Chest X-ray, PA view. Patient: 28 years old, sex M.
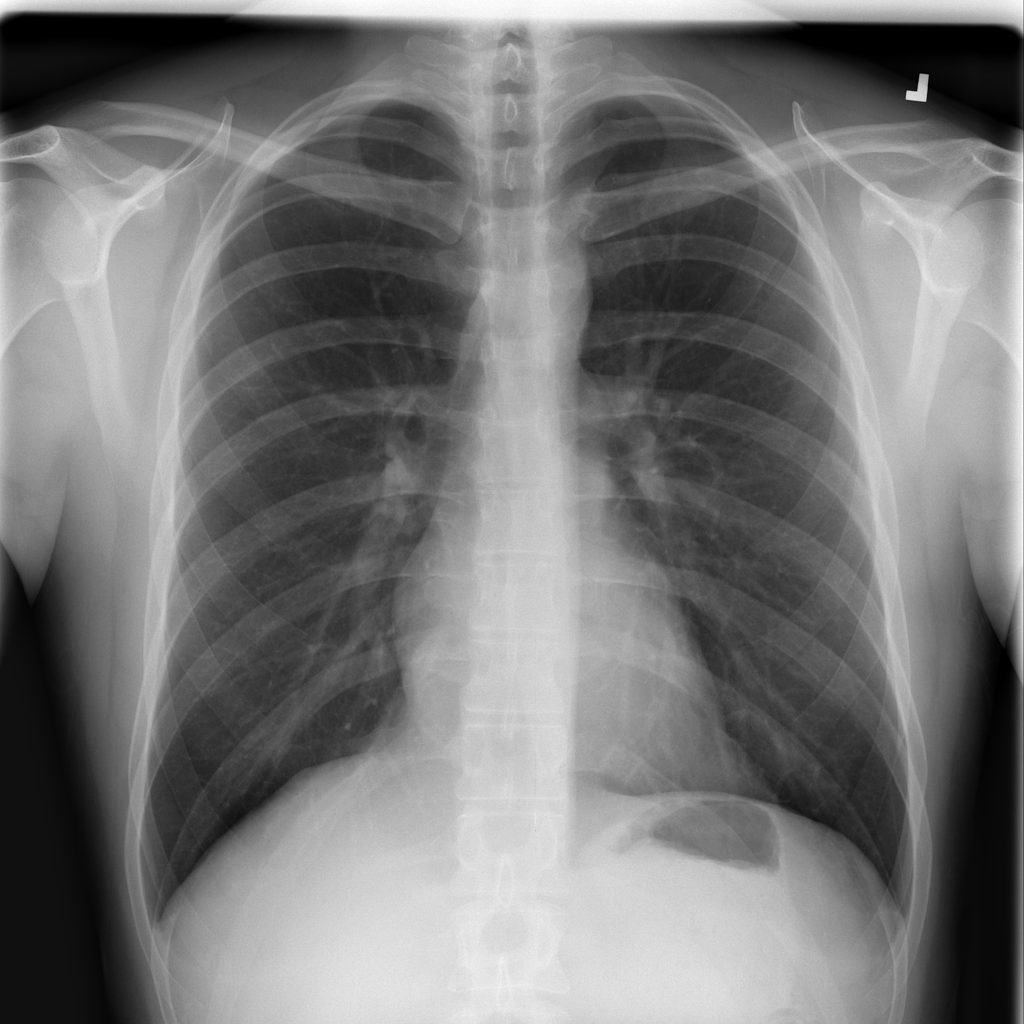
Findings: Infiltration